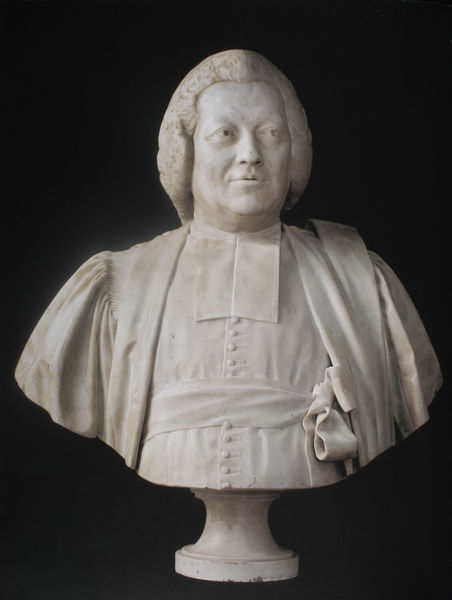
Titel: Antoine Louis
Künstler: Jean-Antoine Houdon
Standort: Paris
Institution: Musée de l'histoire de la médicine
Schlagwörter: kopf, mann, schatten, umhang, weiß, frankreich, frisur, grau, haar, hell, licht, marmor, mund, nase, schwarz, stirn, blick, gürtel, schleife, hemd, jacke, richter, augen, band, barock, falten, gesicht, knoten, kragen, sockel, stein, bildnis, hals, herr, portrait, porträt, kirche, geistlicher, gewand, haare, halbfigur, mantel, stoff, musik, kinn, knopf, lippen, locken, renaissance, schulter, schultern, rund, skulptur, statue, deutschland, perücke, schärpe, adlig, lächeln, wangen, italien, ausdruck, friedrich, bischof, kaiser, könig, dick, büste, halstuch, pupillen, robe, bauch, bildhauerei, faltenwurf, plastik, knöpfe, knopfleiste, oberkörper, weste, foto, fotografie, photographie, fett, offen, seite, scherpe, kardinal, pupille, löcher, photo, talar, pope, runzeln, doppelkinn, farbfoto, untersicht, klerus, pastor, priester, knopfreihe, halbkörper, geöffnet, objekt, preussen, ornat, alabaster, bauchbinde, mozart, bäffchen, kalk, marmot, feist, kleriker, houdon, kirchenmann, soutane, beffchen, marmorbüste, sultane, protestant, wanst, würdeträger, toge, bauchansatz, kantor, popr